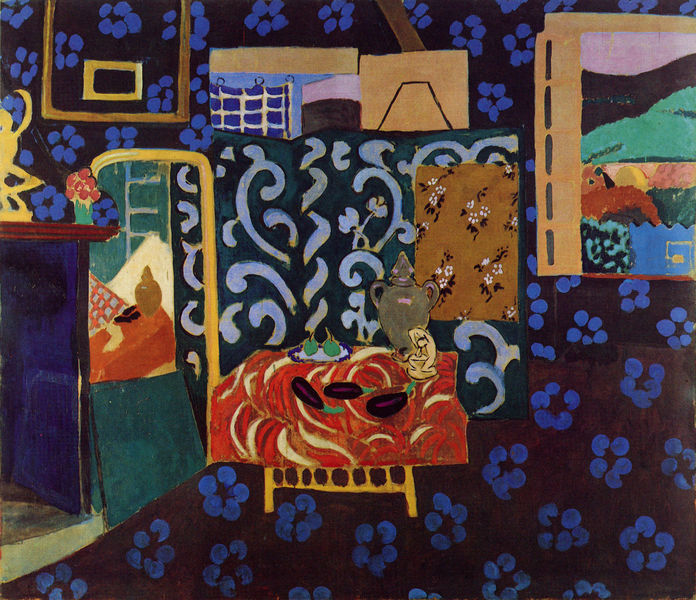
Titel: Intérieur aux aubergines
Künstler: Henri Matisse
Standort: Grenoble
Institution: Musée de Grenoble
Schlagwörter: blau, gemälde, weiß, gelb, grün, landschaft, blume, blumen, braun, fenster, orange, raum, schwarz, tisch, tür, zimmer, ausblick, blüten, obst, rot, flächig, muster, ornament, teppich, spiegel, tischdecke, tischtuch, vorhang, figur, interieur, rosa, kamin, pferd, amphore, früchte, kanne, krug, skulptur, stilleben, stillleben, vase, bilder, parabon, lampenschirm, türe, tapete, atelier, paravan, paravent, staffelei, bett, paravon, plastik, gefäß, kaffeekanne, service, henri, blumentapete, blaugrün, teekanne, plakativ, matisse, henri matisse, zweidimensional, tapeten, teeservice, aubergine, auberginen, spiergel